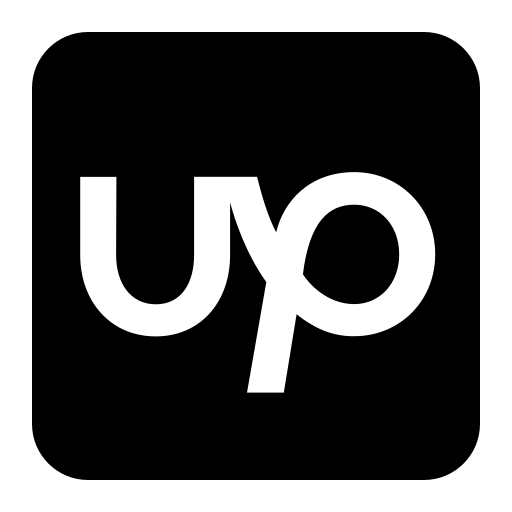
Tags: icon, FontAwesome, fa-icon, brand, square, upwork